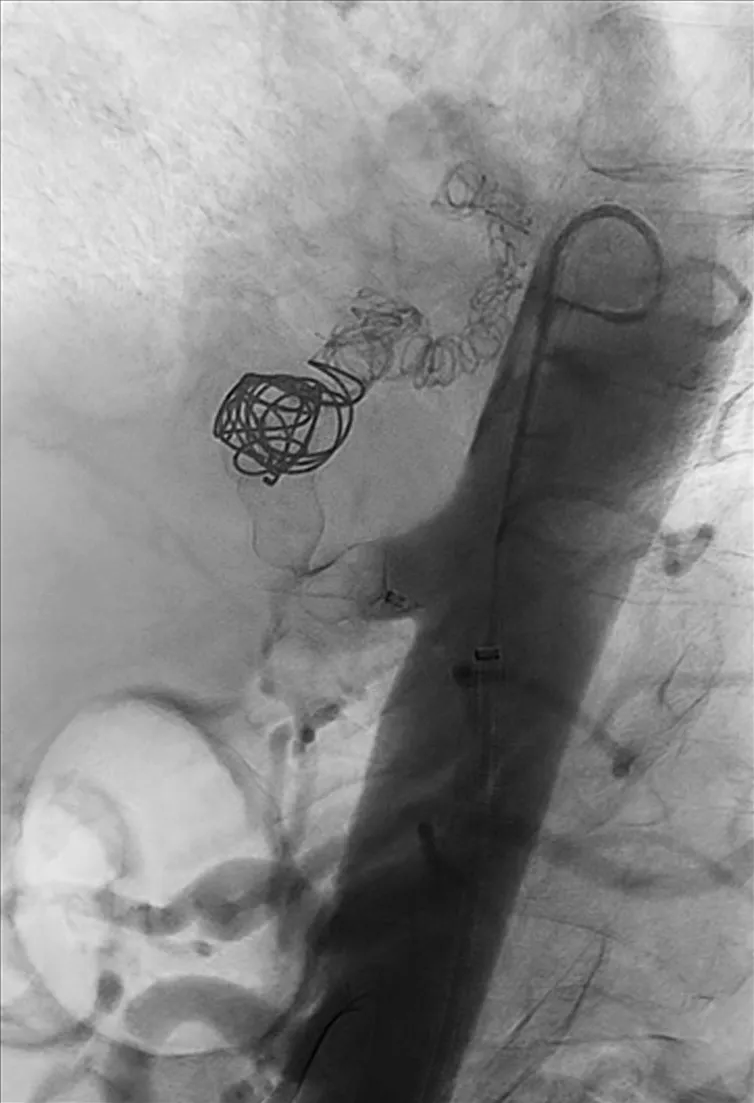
Post-embolization aortography shows the absence of flow after deployment of the Amplatzer II plug and coils along the aberrant aneurysmal artery.
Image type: radiology (x_ray)